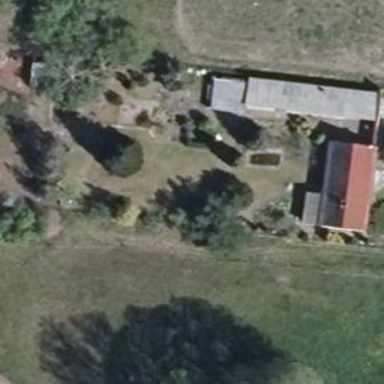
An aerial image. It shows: Farmyard area.